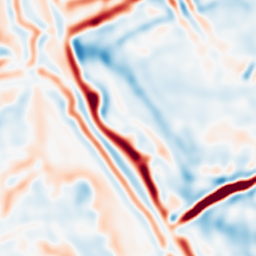
Category: multiscale
Decomposition family: log
Decomposition parameters: sigma: 5
Upsampling method: regularized
Upsampling parameters: scale: 2
lambda_reg: 0.01
Upsampling scale: 2